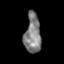
Tissue: skin
Cell type: Epithelial cells
Senescence score: 0.2744
Nuclear area (px): 618
Mean DAPI intensity: 128.663